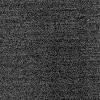
Atmospheric dust classification: dusty